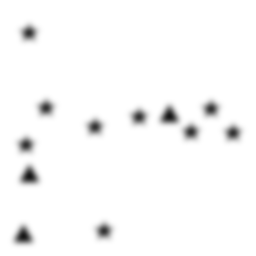
Squares: 0
Triangles: 3
Stars: 9
Total shapes: 12